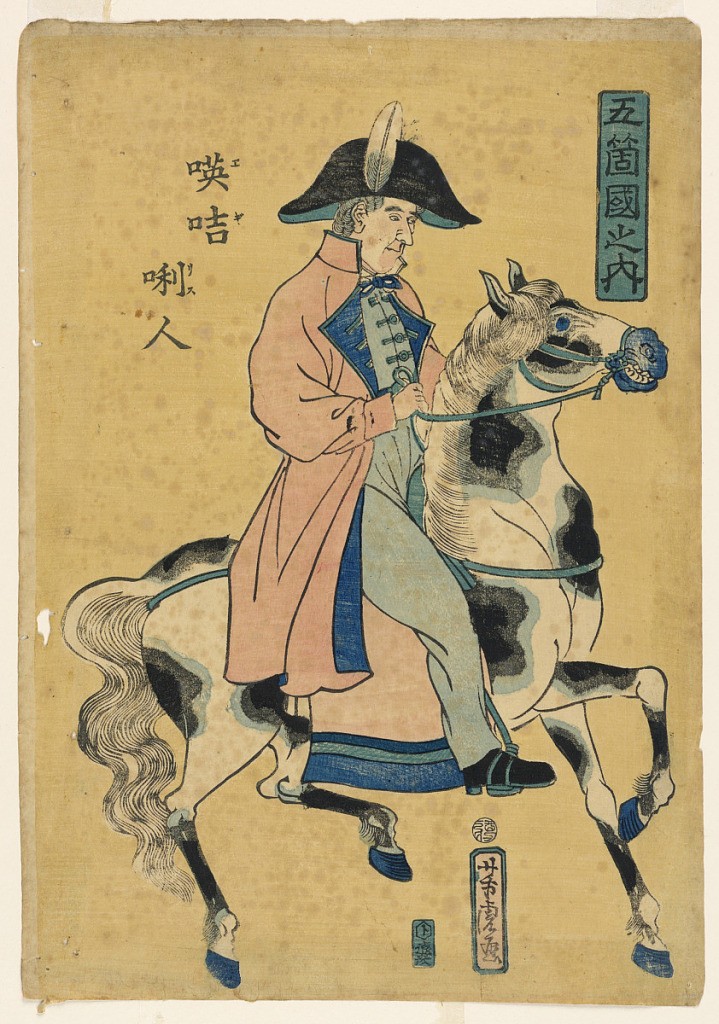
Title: A Member of Commodore Perry's Party, Western Man on a Horse
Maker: Yenshuya Hikobei, Japanese, active 19th c.
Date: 1861
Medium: Woodcut on mulberry paper
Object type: Print
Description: Man on a dappled horse, in western costume. Inscription in Japanese, upper left. Signature panel, upper right. Yokohama print, dated 1861. Censors seal: Arata me.